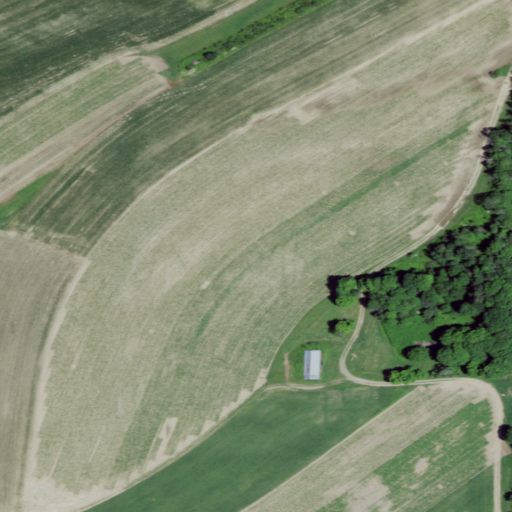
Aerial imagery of mountain in New York named West Hill containing cultivated crops, pasture, deciduous forest, and open development